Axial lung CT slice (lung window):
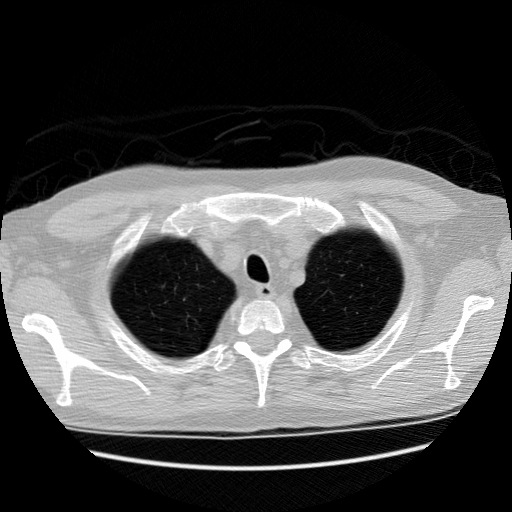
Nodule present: no